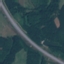
Land use / land cover class: Highway